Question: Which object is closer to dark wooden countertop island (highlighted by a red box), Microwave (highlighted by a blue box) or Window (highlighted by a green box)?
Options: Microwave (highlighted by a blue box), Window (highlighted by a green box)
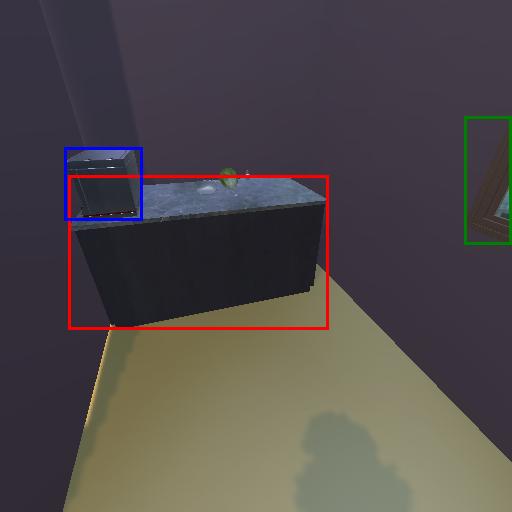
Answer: Microwave (highlighted by a blue box)